Field crop: maize
Growth stage: 1
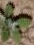
Species: chenopodium